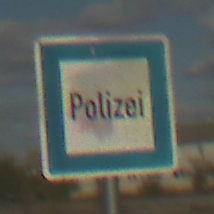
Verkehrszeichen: Polizei
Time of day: MorningAfternoon
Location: Outdoor (RoadRail)
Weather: PartlyCloudy
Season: NotSpecified
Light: Natural